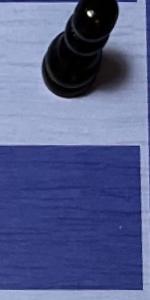
Label: Empty